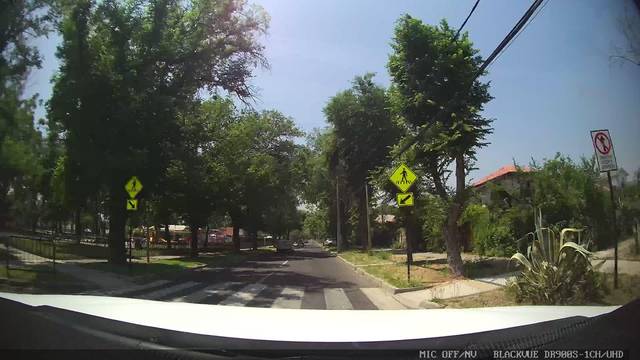
Region: Chile
Coordinates: -33.425, -70.56